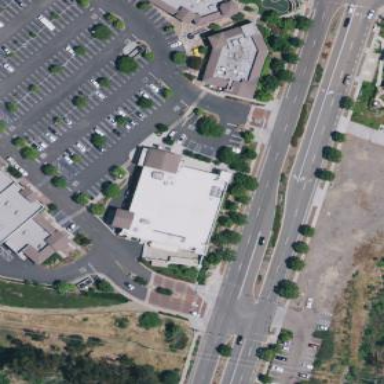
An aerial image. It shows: Building.